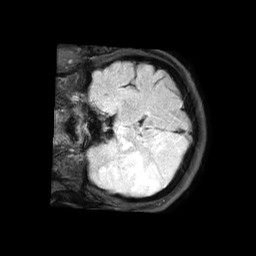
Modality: FLAIR
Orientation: coronal
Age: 60
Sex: male
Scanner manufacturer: philips
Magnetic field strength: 1.5 T
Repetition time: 6 s
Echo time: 0.1031 s